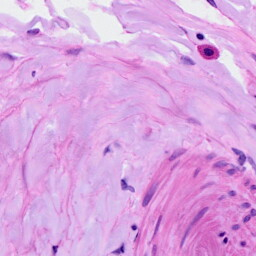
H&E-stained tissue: Ovarian